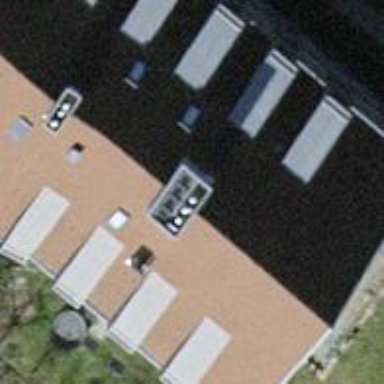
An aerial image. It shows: View of roof of building.